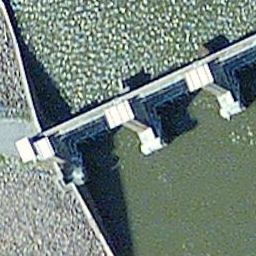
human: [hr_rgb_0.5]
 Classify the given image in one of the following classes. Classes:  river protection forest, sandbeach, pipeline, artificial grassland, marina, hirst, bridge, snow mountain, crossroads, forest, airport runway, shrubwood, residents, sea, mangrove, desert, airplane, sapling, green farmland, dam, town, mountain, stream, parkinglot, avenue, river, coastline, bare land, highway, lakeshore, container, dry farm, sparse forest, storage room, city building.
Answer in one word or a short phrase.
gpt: dam